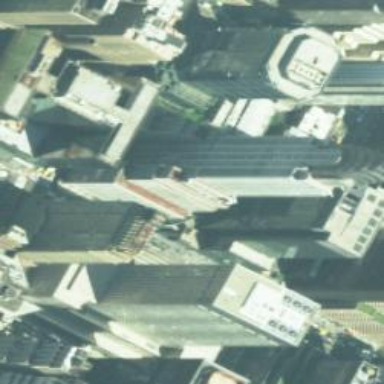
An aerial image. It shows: Office tower.